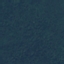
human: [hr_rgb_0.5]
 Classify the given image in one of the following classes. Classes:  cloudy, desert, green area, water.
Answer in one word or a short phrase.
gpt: green area